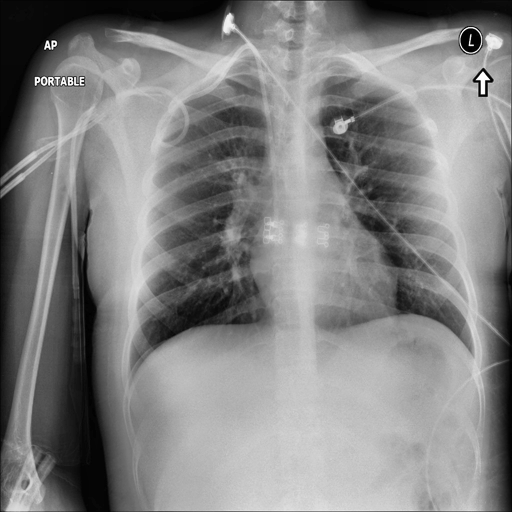
Finding: NORMAL